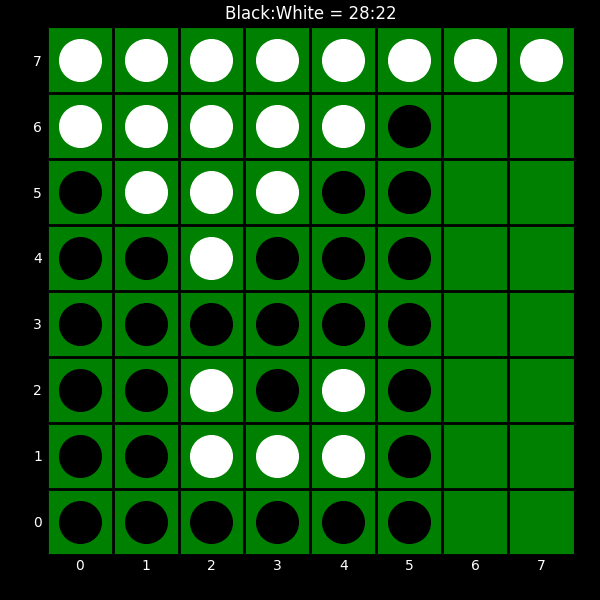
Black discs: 28
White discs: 22